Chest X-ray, AP view. Patient: 64 years old, sex M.
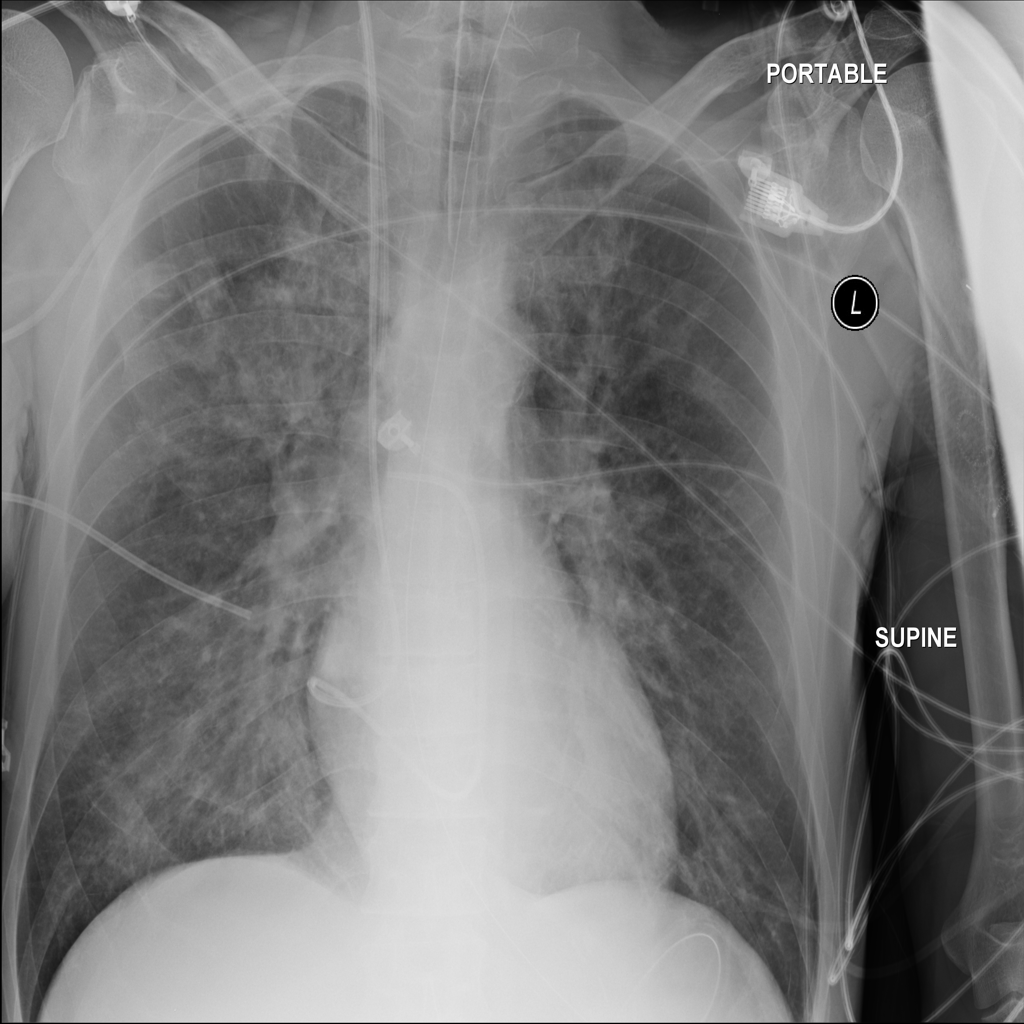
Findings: Infiltration